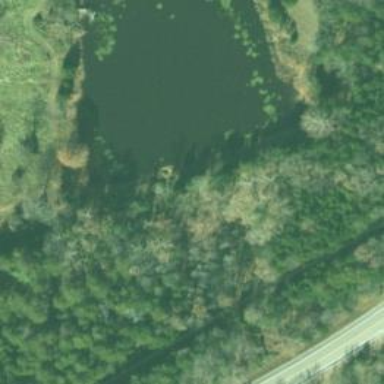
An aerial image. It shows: Reservoir.